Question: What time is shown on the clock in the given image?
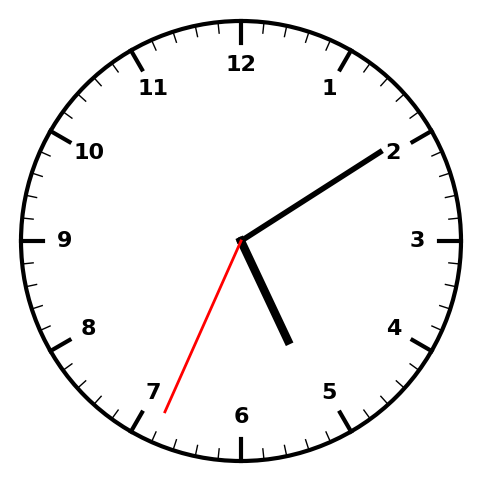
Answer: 05:09:34